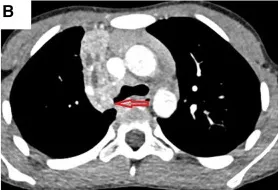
Chest enhanced CT, bronchoscopy, pathological image, and immunohistochemistry assay of case 1. (A,B) Contrast-enhanced CT images of the chest show a space-occupying lesion at the right upper lobe bronchial opening. Arrows indicate space-occupying lesions.
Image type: radiology (ct)